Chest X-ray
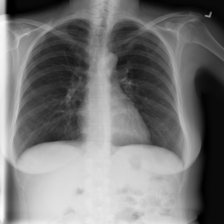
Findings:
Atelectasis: negative
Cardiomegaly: negative
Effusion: negative
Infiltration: negative
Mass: negative
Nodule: negative
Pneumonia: negative
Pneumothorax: negative
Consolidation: negative
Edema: negative
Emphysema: negative
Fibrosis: negative
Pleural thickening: negative
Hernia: negative